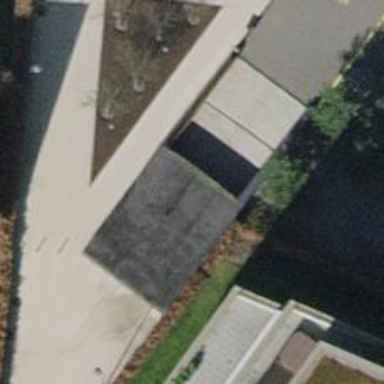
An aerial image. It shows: Parking entrance.